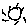
Label: sun